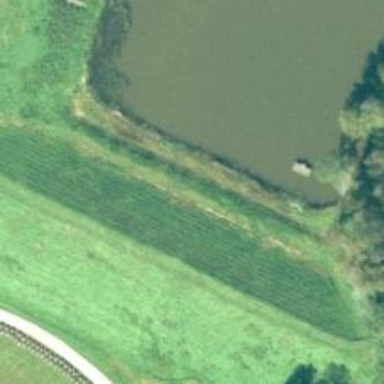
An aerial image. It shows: Dam across waterway.